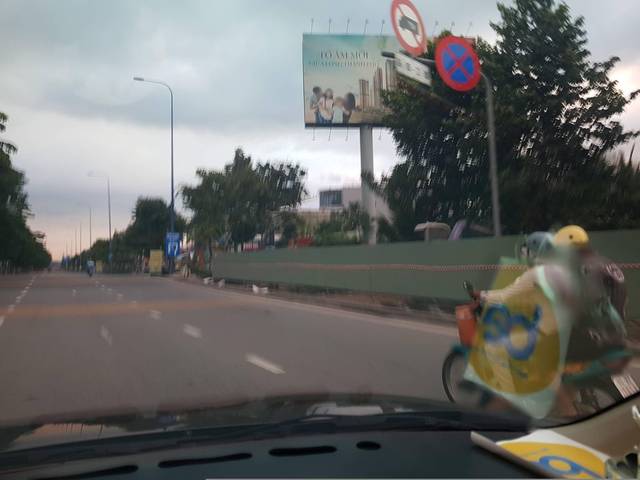
Region: Vietnam
Coordinates: 10.796, 106.753